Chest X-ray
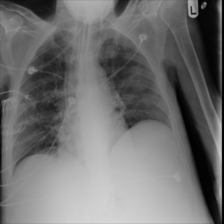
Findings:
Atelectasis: negative
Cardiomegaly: negative
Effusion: negative
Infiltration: positive
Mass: negative
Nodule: negative
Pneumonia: negative
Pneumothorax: negative
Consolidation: negative
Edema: negative
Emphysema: negative
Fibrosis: negative
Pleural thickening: negative
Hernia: negative